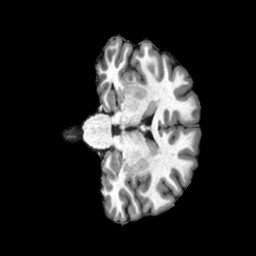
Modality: T1w
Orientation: coronal
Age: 19
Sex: female
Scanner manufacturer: siemens
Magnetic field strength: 3 T
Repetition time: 2.5 s
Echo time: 0.00222 s